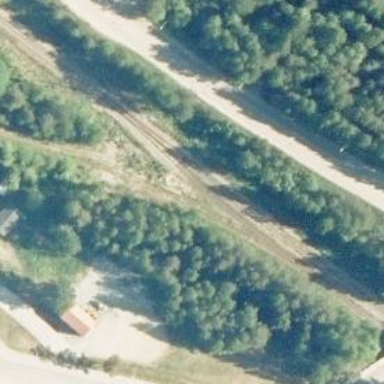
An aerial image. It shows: Railway yard in service.